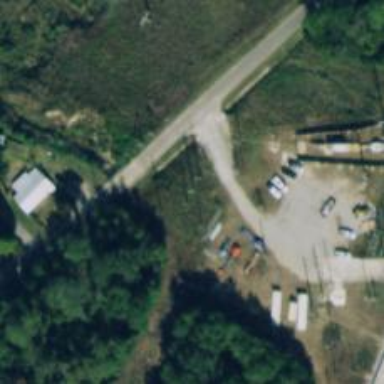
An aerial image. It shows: H-frame designed tower for power lines.